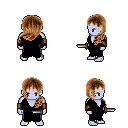
a pixel art fantasy rpg character, male body template, dark elf, purple skin, black robe, teal pants, brown left-swept hairstyle, leather bracers, dagger, four views (front, back, left, right), 2x2 character sprite sheet, small pixel art, hard edges, no anti-aliasing